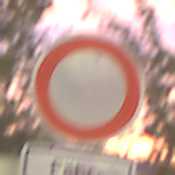
Verkehrszeichen: VerbotFahrzeugeAllerArt
Zusatzzeichen unten: SonstigeFahrzeugePersonengruppenFrei4
Umgebung: Outdoor, Urban
Tageszeit: SunriseSunset
Wetter: PartlyCloudy
Licht: Artificial
Jahreszeit: NotSpecified
Kontrast: HighContrast